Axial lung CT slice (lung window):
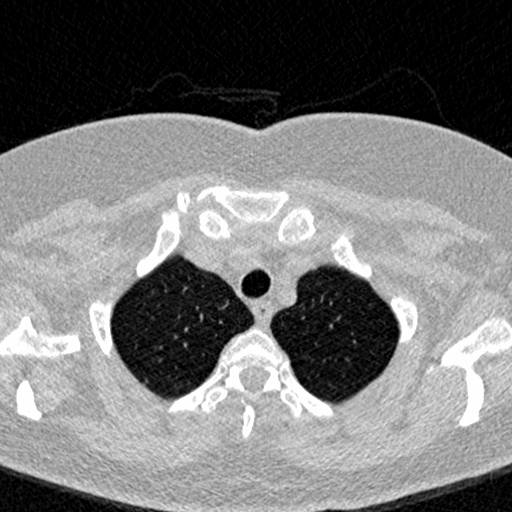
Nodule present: no